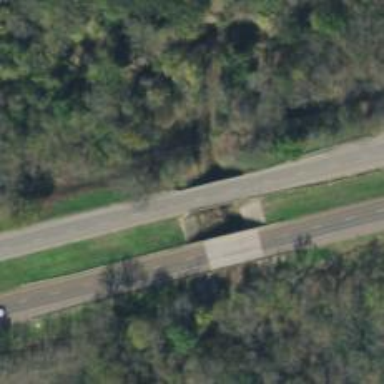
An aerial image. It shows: Primary highway crossing over bridge.